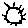
Label: sun